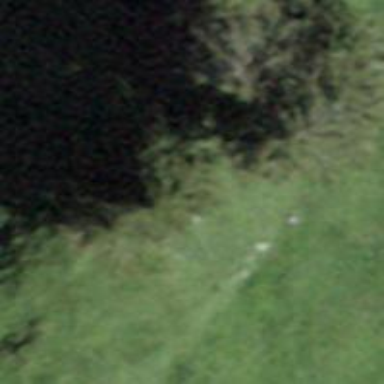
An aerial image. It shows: Single tag "natural: tree."